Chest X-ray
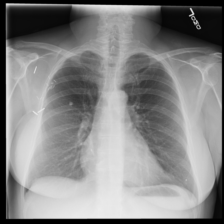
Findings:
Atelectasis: negative
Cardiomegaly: negative
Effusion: negative
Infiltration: negative
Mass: negative
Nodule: negative
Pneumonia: negative
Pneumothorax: negative
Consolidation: negative
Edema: negative
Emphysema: negative
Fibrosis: negative
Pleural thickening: negative
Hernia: negative